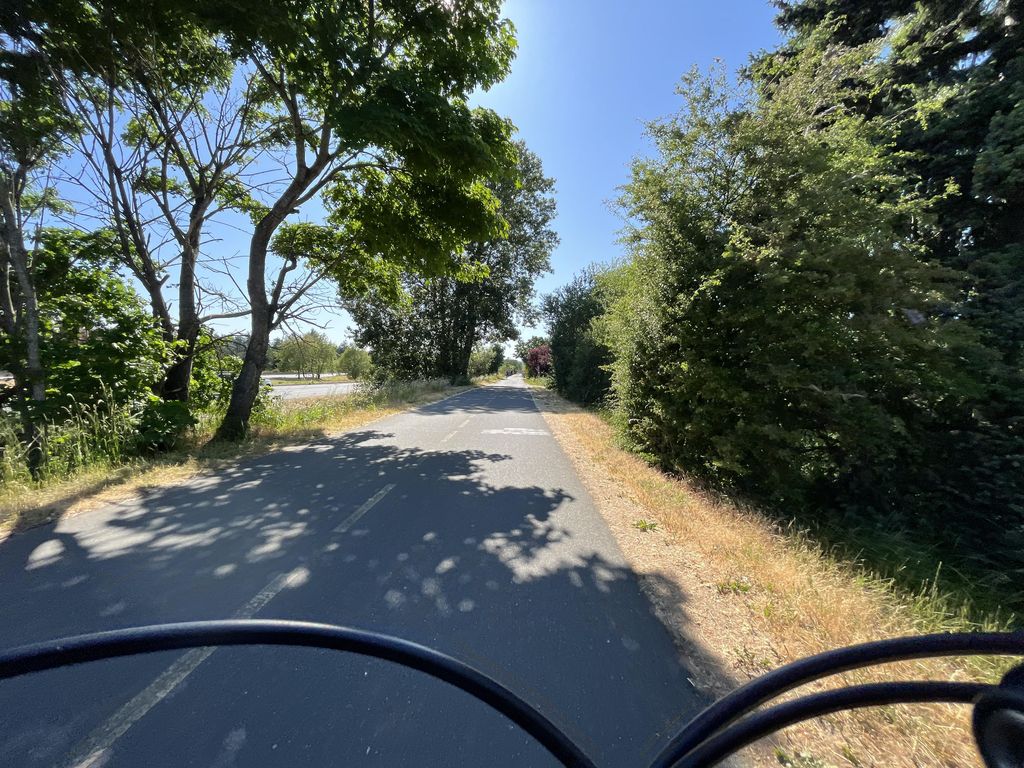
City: victoria